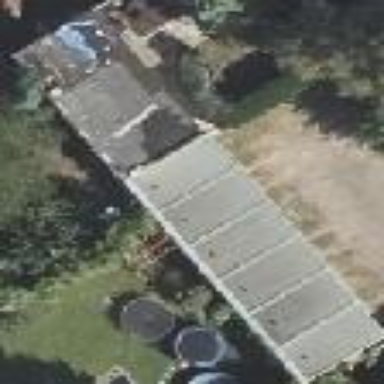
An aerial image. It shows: Group of garages.